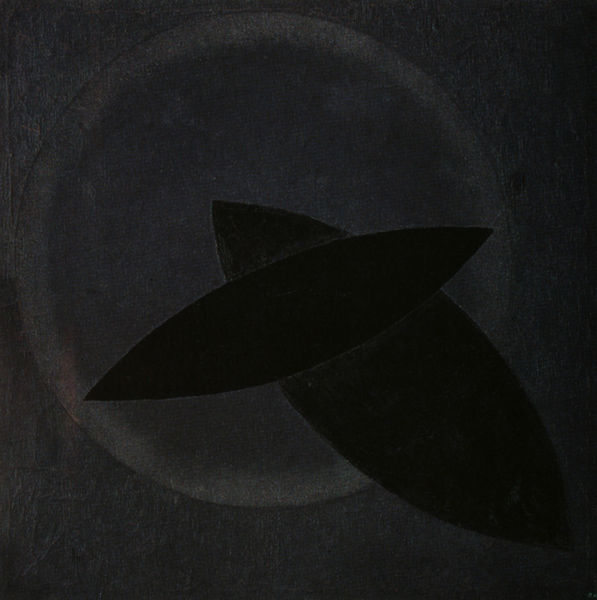
Titel: Komposition Nr. 64/84
Künstler: Alexander Rodtschenko
Standort: Moskau
Institution: Tretjakow-Galerie
Schlagwörter: dunkel, schatten, licht, nacht, schwarz, sonne, figur, rosa, kreis, rund, abstrakt, modern, firug